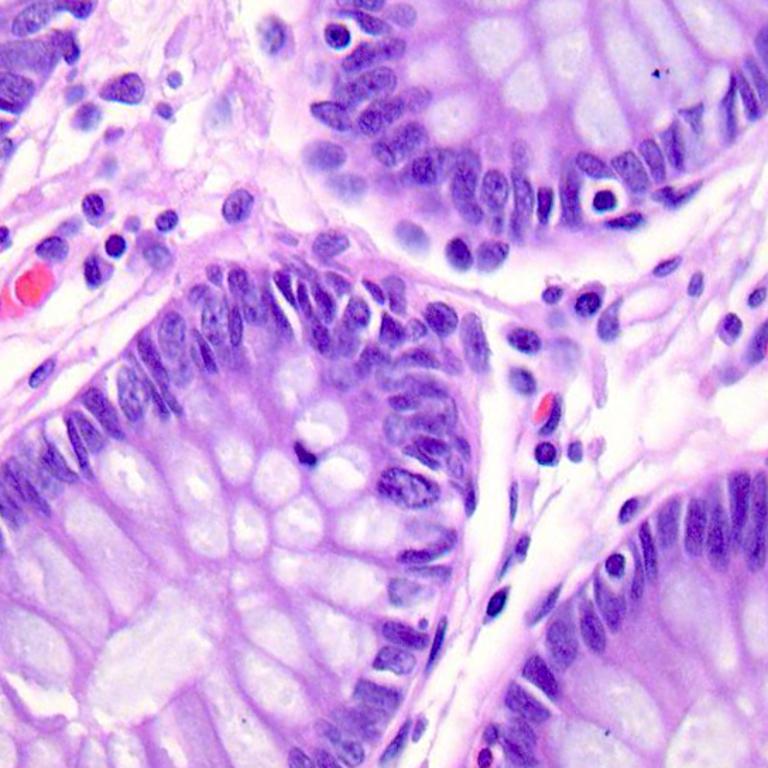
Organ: colon
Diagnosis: benign